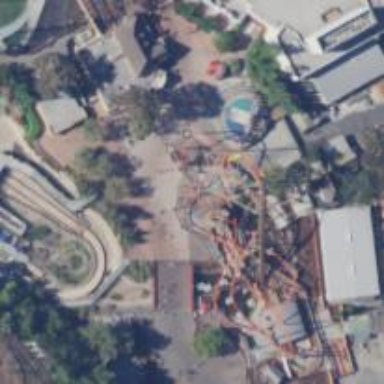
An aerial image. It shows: Thrilling roller coaster attraction.